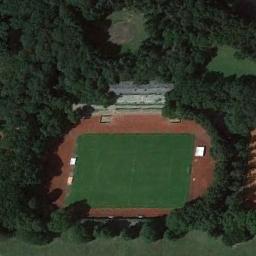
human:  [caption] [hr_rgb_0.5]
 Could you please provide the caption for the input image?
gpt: The ground track field is surrounded by trees .

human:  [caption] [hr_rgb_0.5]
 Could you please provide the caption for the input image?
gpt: All the fields are green except the track .

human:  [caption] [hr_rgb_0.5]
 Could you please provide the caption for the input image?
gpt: Track and field built on the lawn and surrounded by forest .

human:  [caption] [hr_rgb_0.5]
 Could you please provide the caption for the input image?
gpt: The ground track field is surrounded by a forest and two clearings are in the forest .

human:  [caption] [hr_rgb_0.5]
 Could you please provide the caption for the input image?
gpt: There are many green trees around the ground track field with a red track .